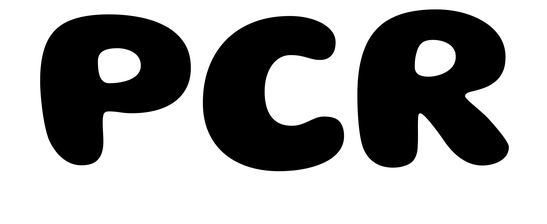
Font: Gluten_Bold